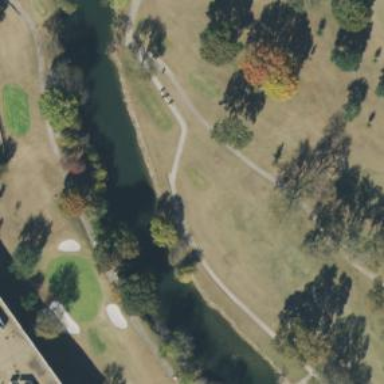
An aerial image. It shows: Path designated for golf carts.